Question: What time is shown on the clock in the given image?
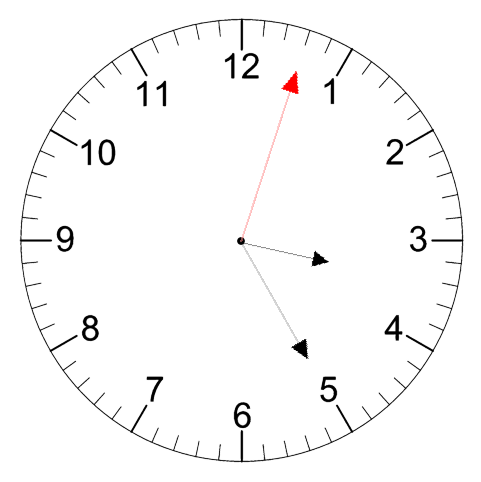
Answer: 03:25:03